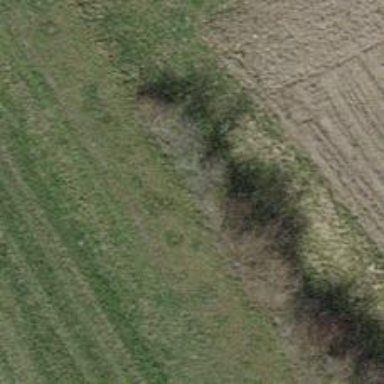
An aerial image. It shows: Hedge acting as barrier.